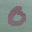
Label: 0